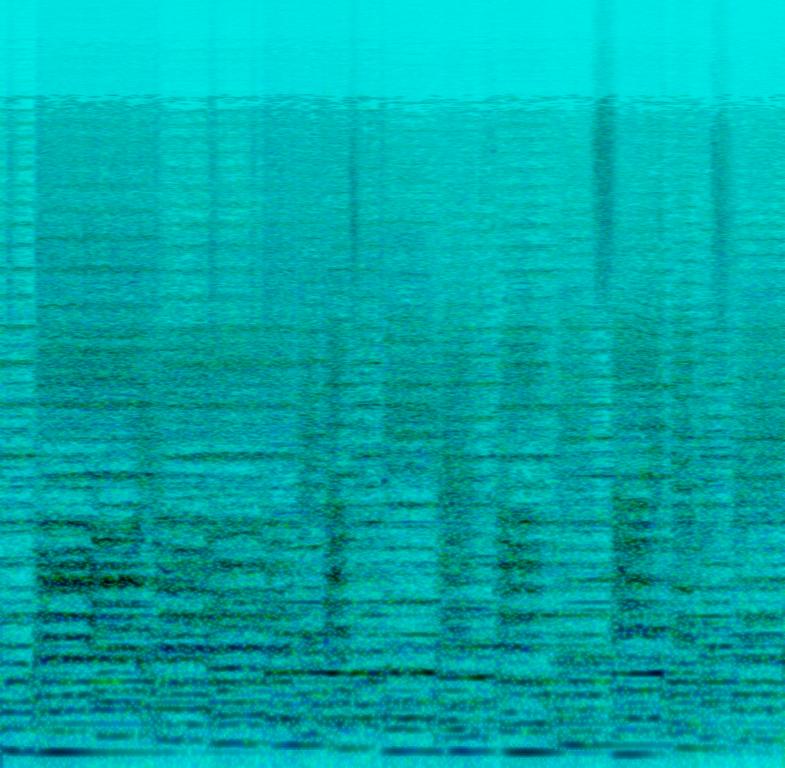
The low quality recording features a harmonizing choir vocals singing over brass melody and sustained strings melody. There is a snare roll in the left channel of the stereo image. It sounds passionate, emotional and soulful.